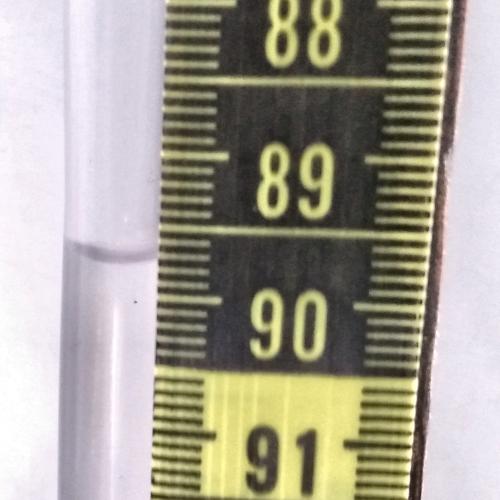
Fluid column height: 89.7 cm